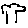
Label: tree